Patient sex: M
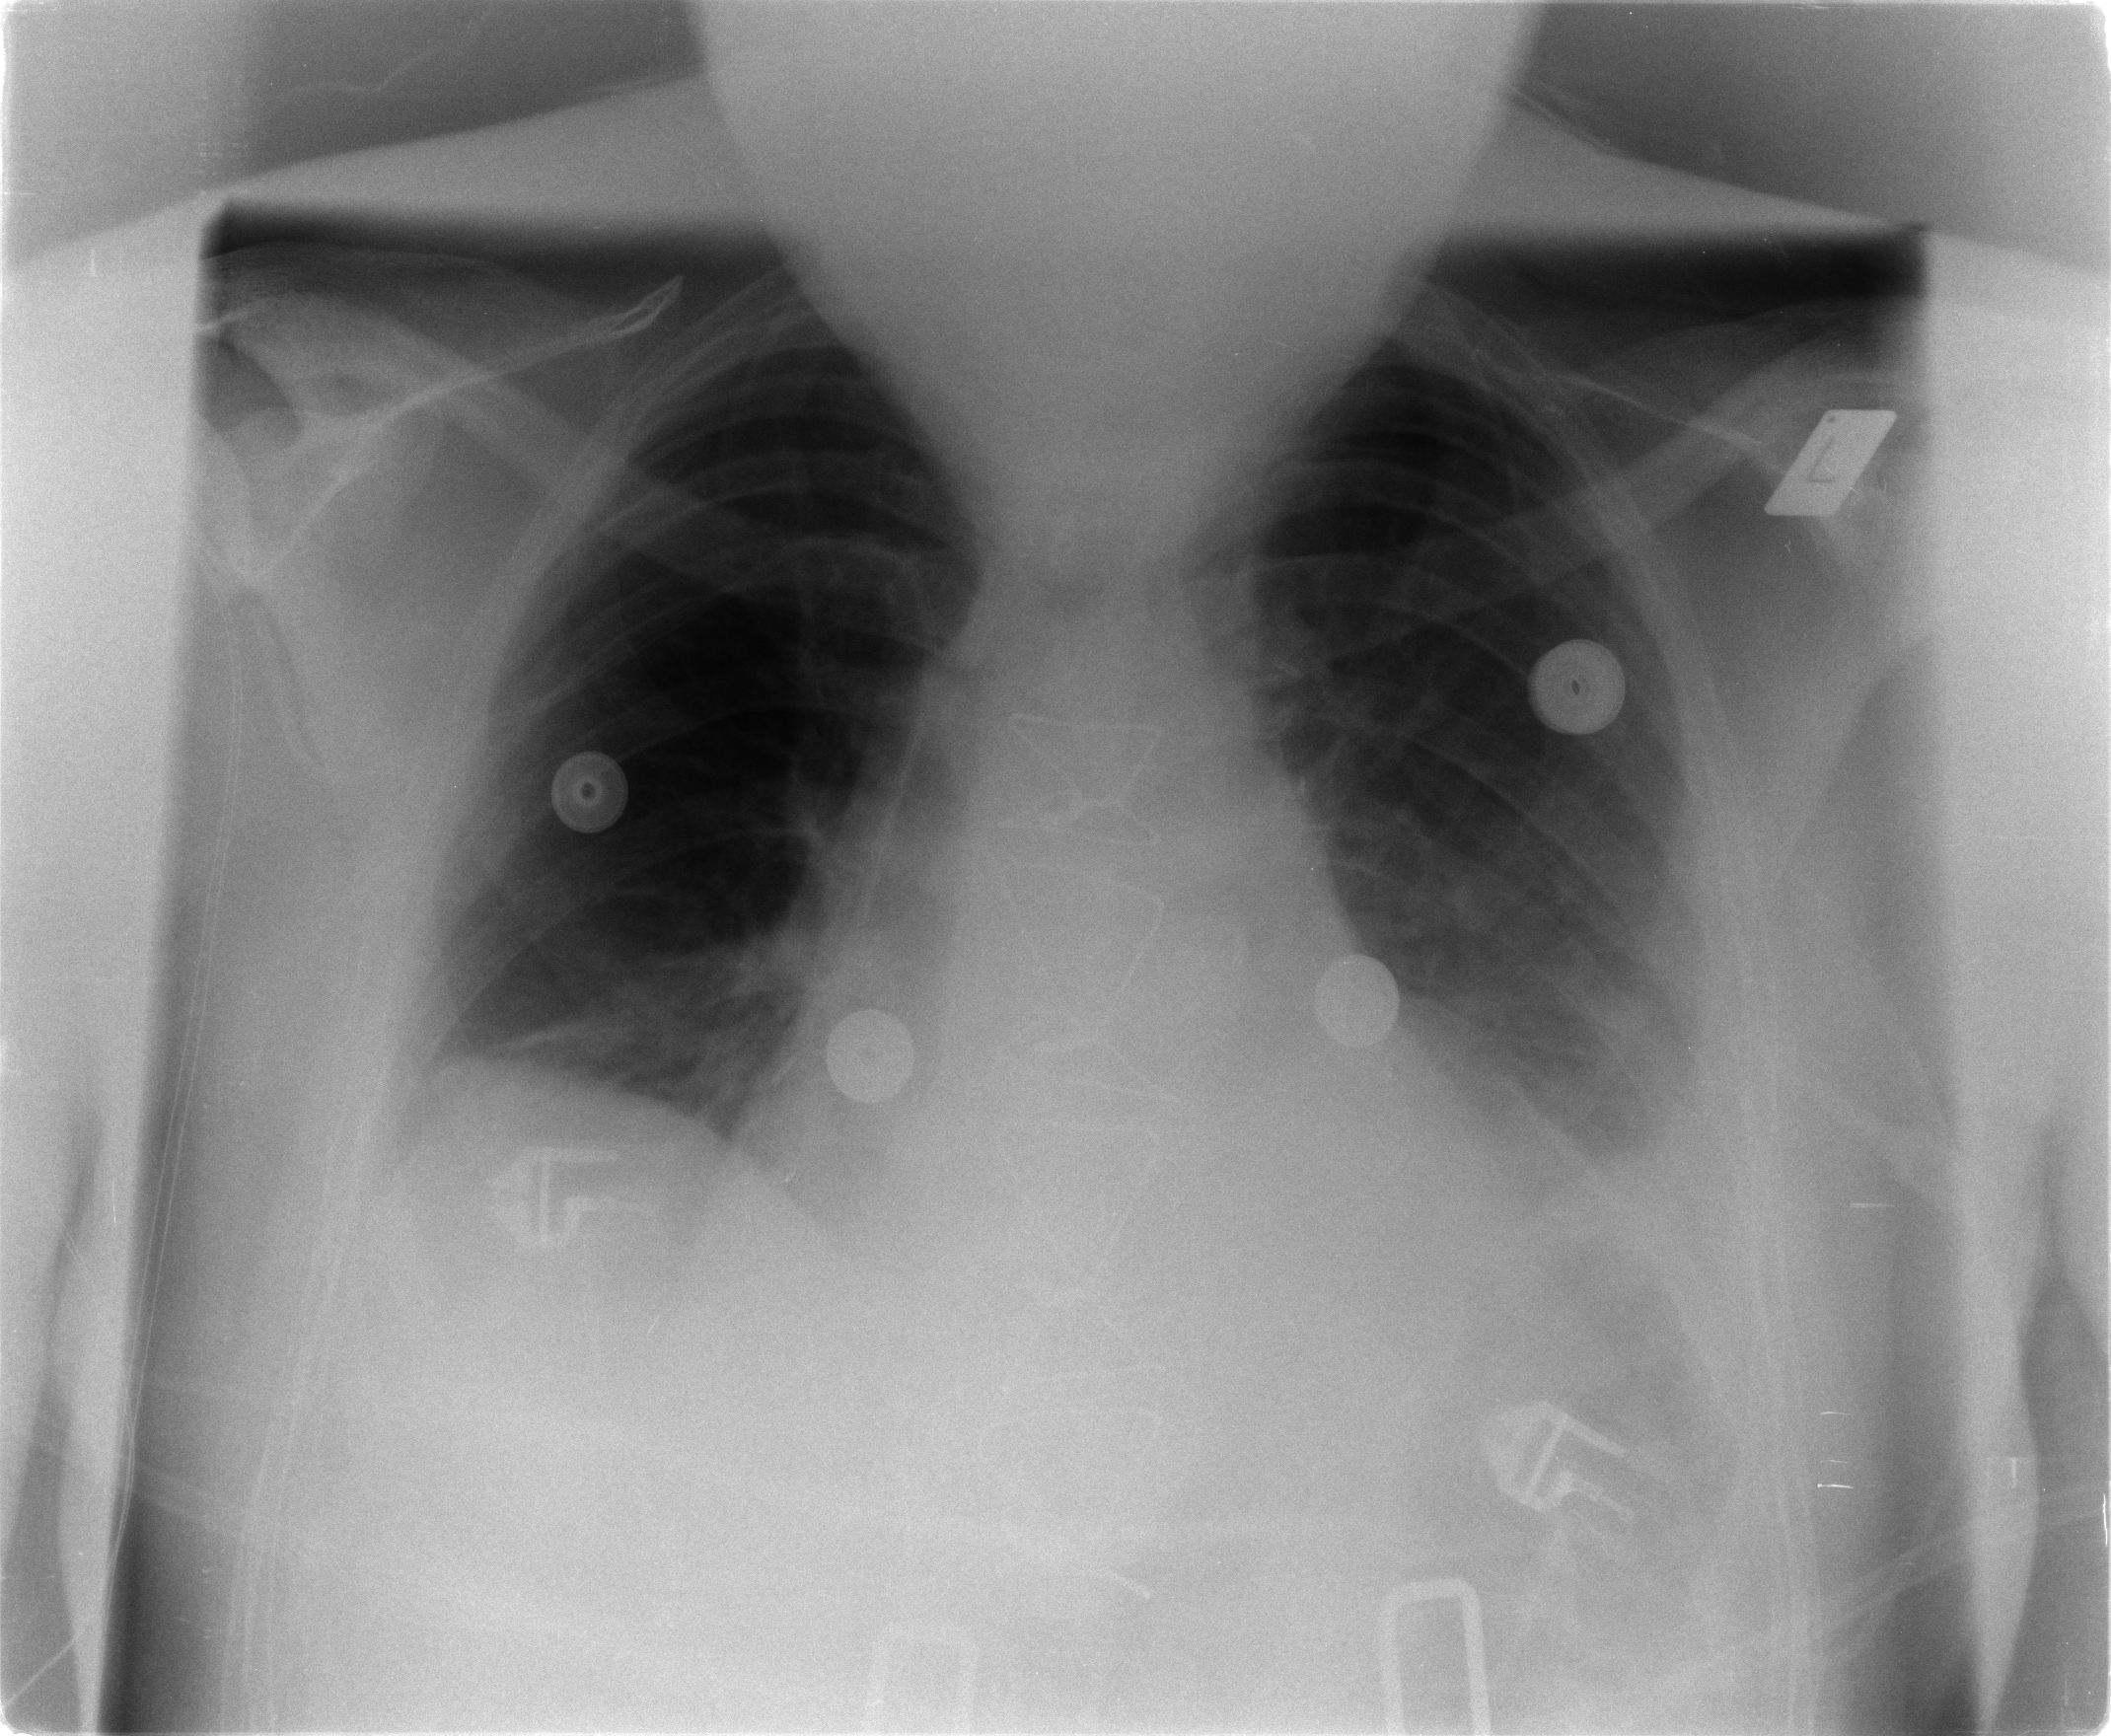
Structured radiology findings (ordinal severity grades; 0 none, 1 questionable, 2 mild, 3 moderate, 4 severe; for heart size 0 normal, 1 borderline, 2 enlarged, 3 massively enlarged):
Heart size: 2
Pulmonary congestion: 2
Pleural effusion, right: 0
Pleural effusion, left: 2
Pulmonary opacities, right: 0
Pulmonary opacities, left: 0
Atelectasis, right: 2
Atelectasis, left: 2